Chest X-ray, PA view. Patient: 62 years old, sex M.
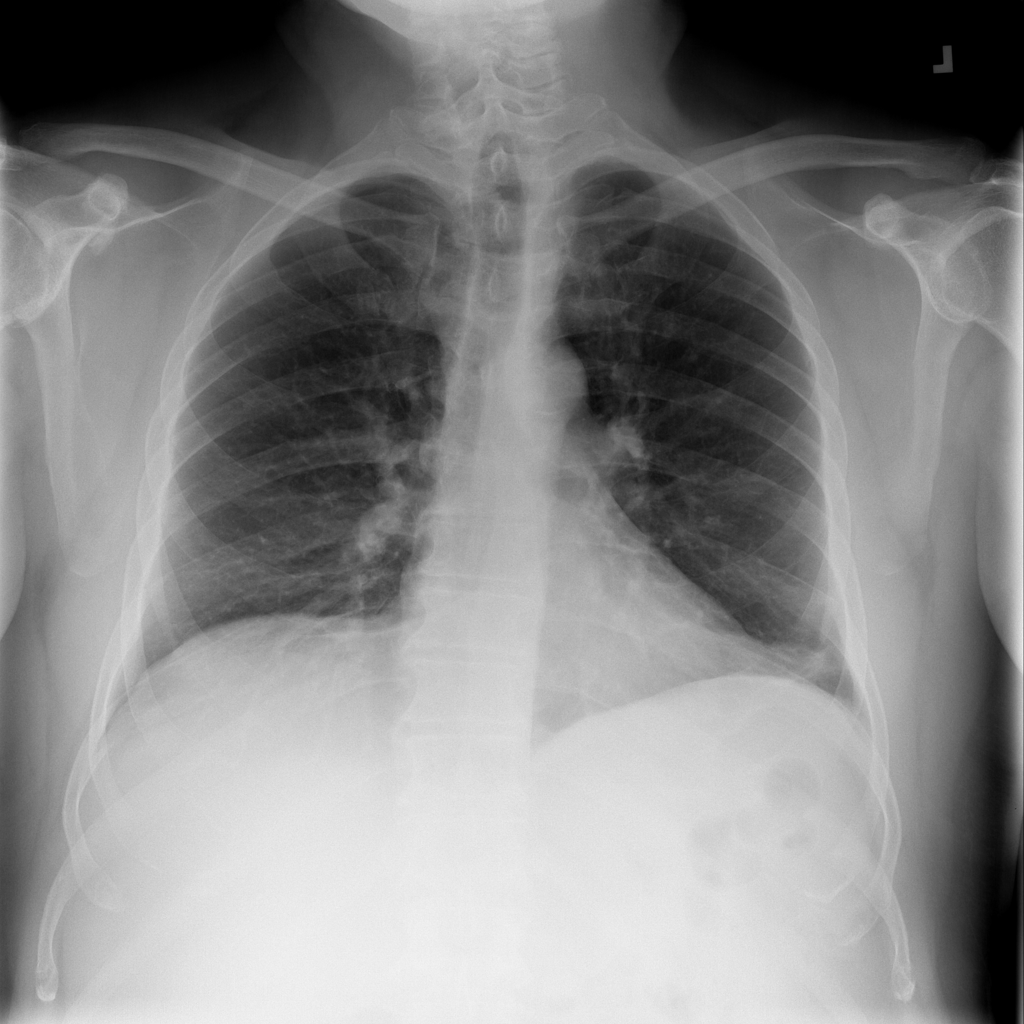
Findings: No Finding